Interaction volume radius: 10 \u00c5
Interaction volume height: 15 \u00c5
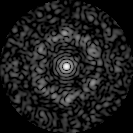
Disorder parameter: 0.7796